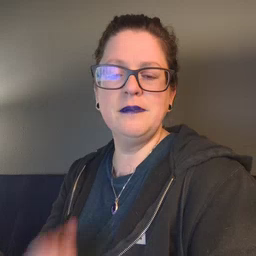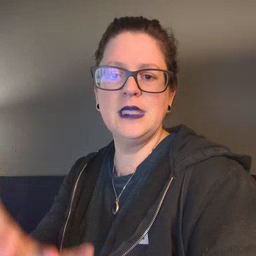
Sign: many